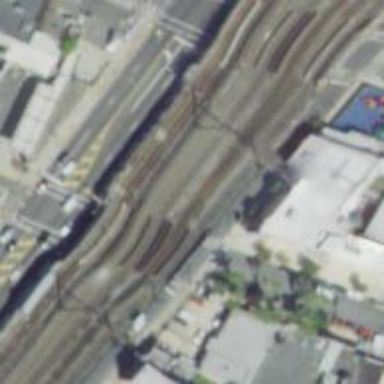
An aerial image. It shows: Rail line with electrified contact lines on embankment.